Field crop: maize
Growth stage: 2
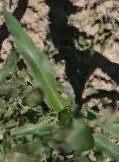
Species: maize